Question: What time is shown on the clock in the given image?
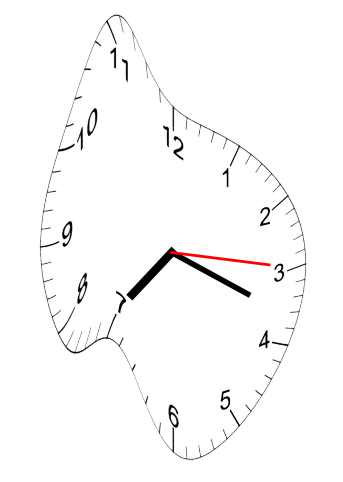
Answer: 07:18:15